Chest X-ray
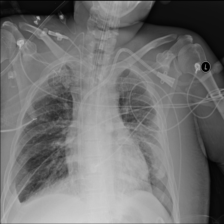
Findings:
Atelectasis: negative
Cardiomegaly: negative
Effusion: positive
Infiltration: positive
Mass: negative
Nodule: negative
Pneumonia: negative
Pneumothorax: negative
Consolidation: negative
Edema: negative
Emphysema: negative
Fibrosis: negative
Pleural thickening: negative
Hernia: negative